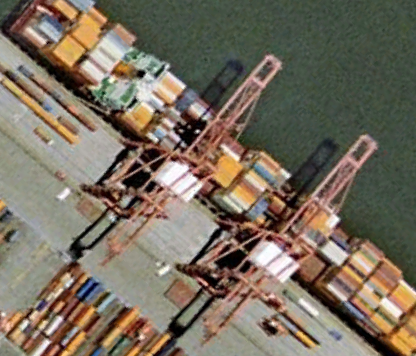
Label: Container_ship